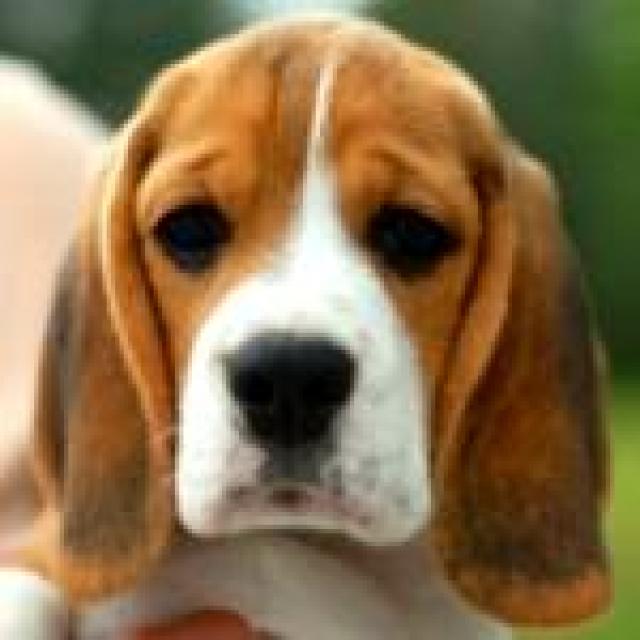
Healthy canine skin — no visible lesions, inflammation, or abnormalities. The skin and coat appear normal.